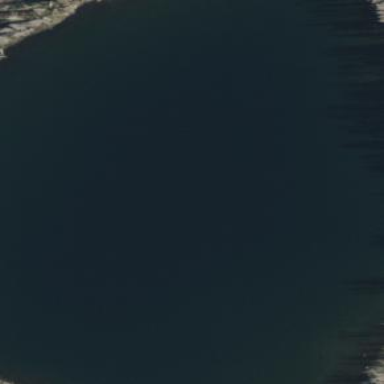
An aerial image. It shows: Lake with natural water.